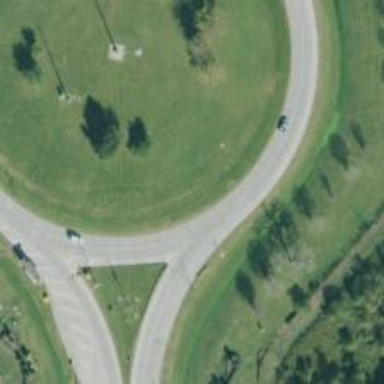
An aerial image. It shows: Primary highway leading to circular junction.